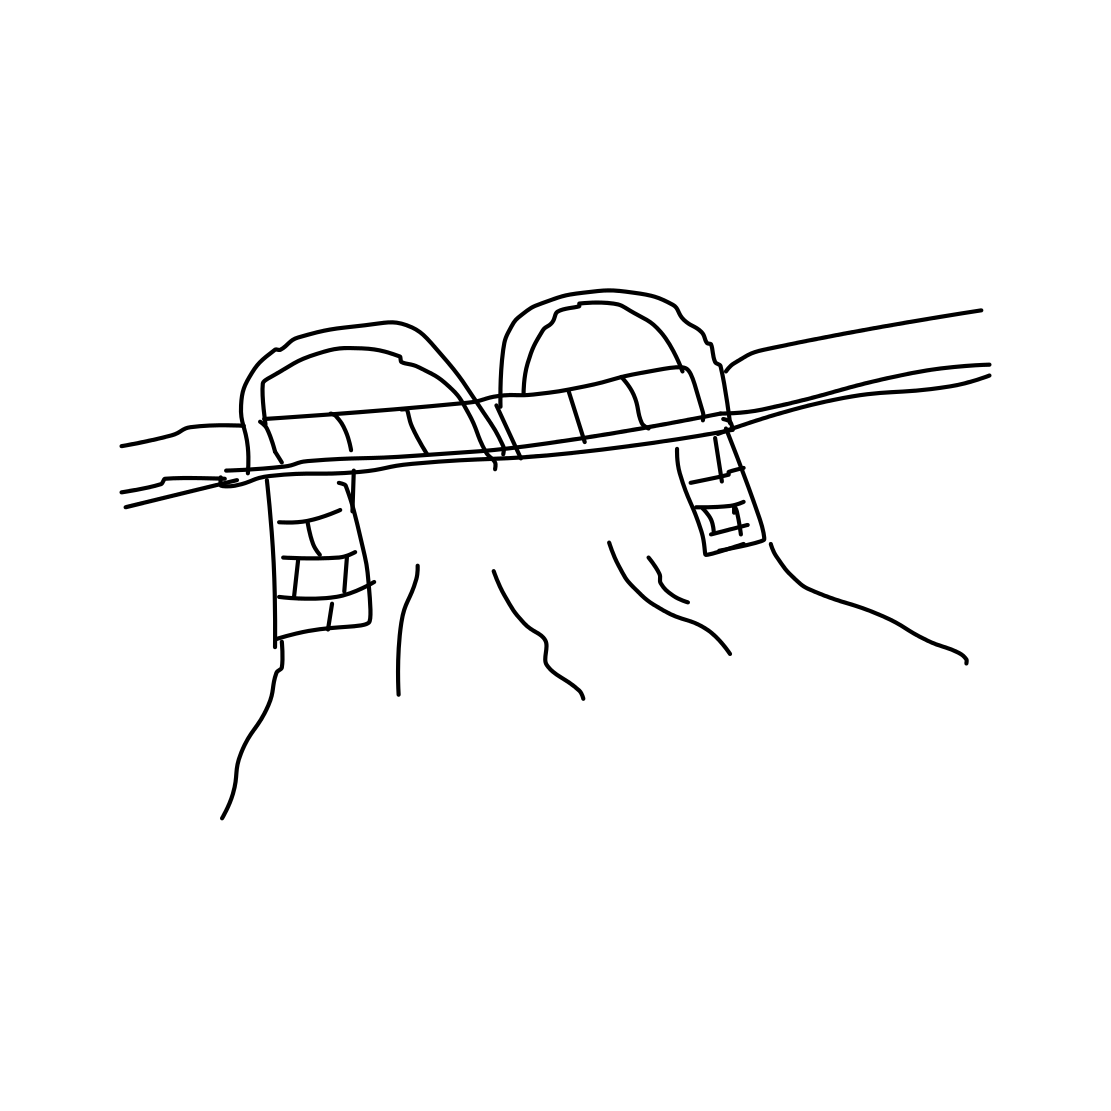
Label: bridge